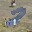
Label: 2